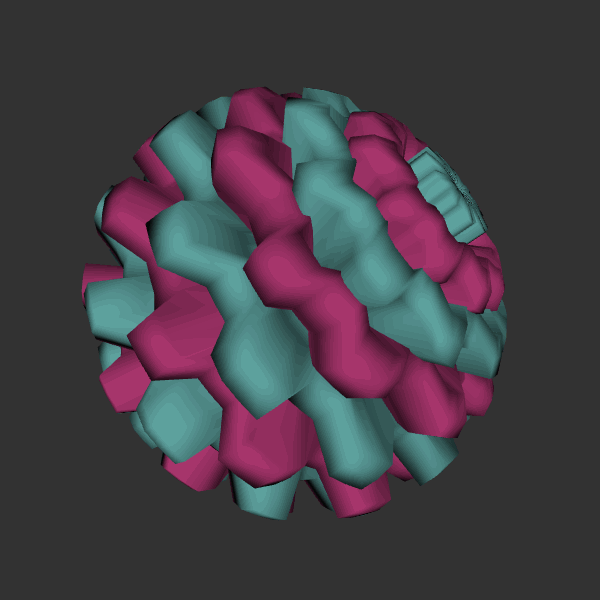
Background: dark